Question: I am using '<canvas>' to do a checkers board for a class project. For some reason my canvas is starting with an offset and I can't fix it.

I don't want to post much code because it is an homework assignment, and I don't want people to solve it for me.
I did try to put '<!DOCTYPE HTML PUBLIC "-//W3C//DTD HTML 4.01 Transitional//EN" "http://www.w3.org/TR/html4/loose.dtd">' , but it is not working.
what I am basically doing is a nested for loop of i and j from 0 to 8.
and I am changing the colors based on even/odd location. After i decided my color, I am doing 'ctx.fillRect(i*50 ,j*50,50,50)'
any idea where this offset can come from?
thanks
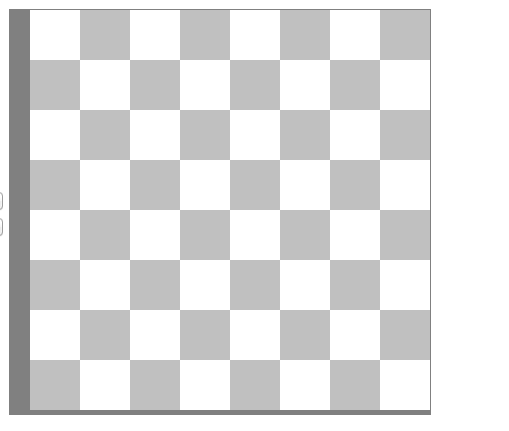
Answer: Is the size of your canvas 400 x 400? And is there a container that is holding the canvas with a background with that gray color (#808080)?
If so, this is a CSS problem. Try giving the canvas a style of float:left. Or absolutely positioning the canvas within it's container.
'''
<canvas width="400" height="400" style="float:left"></canvas>
'''
or
'''
<div style="position:relative"><!-- containing element -->
<canvas width="400" height="400" style="top:0; left:0;position:absolute">
</canvas>
</div>
'''